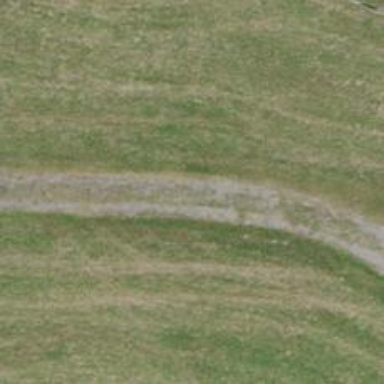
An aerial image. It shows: Track road with earth surface.